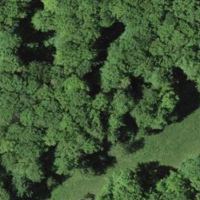
EUNIS habitat code: 41
Species observed at this site:
Lithospermum officinale